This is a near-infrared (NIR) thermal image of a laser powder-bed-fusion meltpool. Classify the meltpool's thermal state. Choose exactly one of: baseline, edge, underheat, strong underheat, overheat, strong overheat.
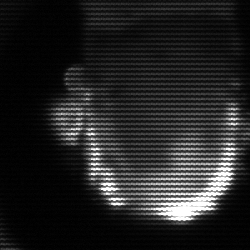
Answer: baseline